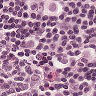
Metastatic tissue present: yes